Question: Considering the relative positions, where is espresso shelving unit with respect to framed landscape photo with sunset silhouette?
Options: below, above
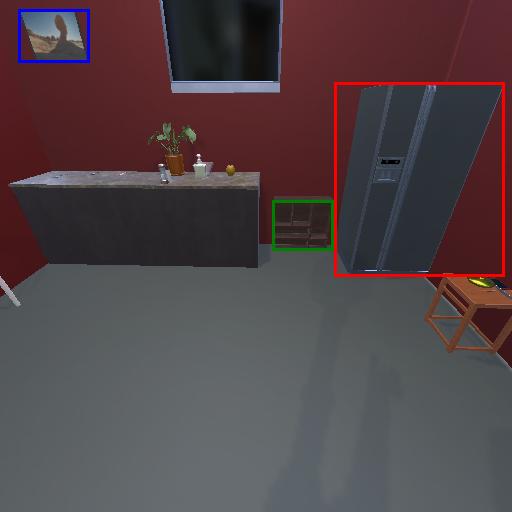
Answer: below